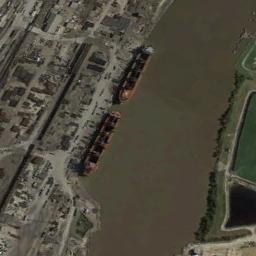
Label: ship